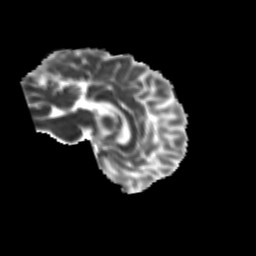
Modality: MD
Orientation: sagittal
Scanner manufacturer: siemens
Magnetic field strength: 3 T
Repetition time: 9.2 s
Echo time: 0.084 s